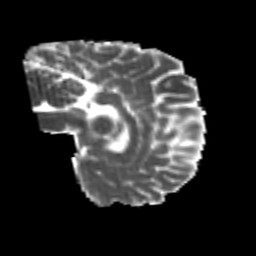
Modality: MD
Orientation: sagittal
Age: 25
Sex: male
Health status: healthy
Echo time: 0.074 s